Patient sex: F
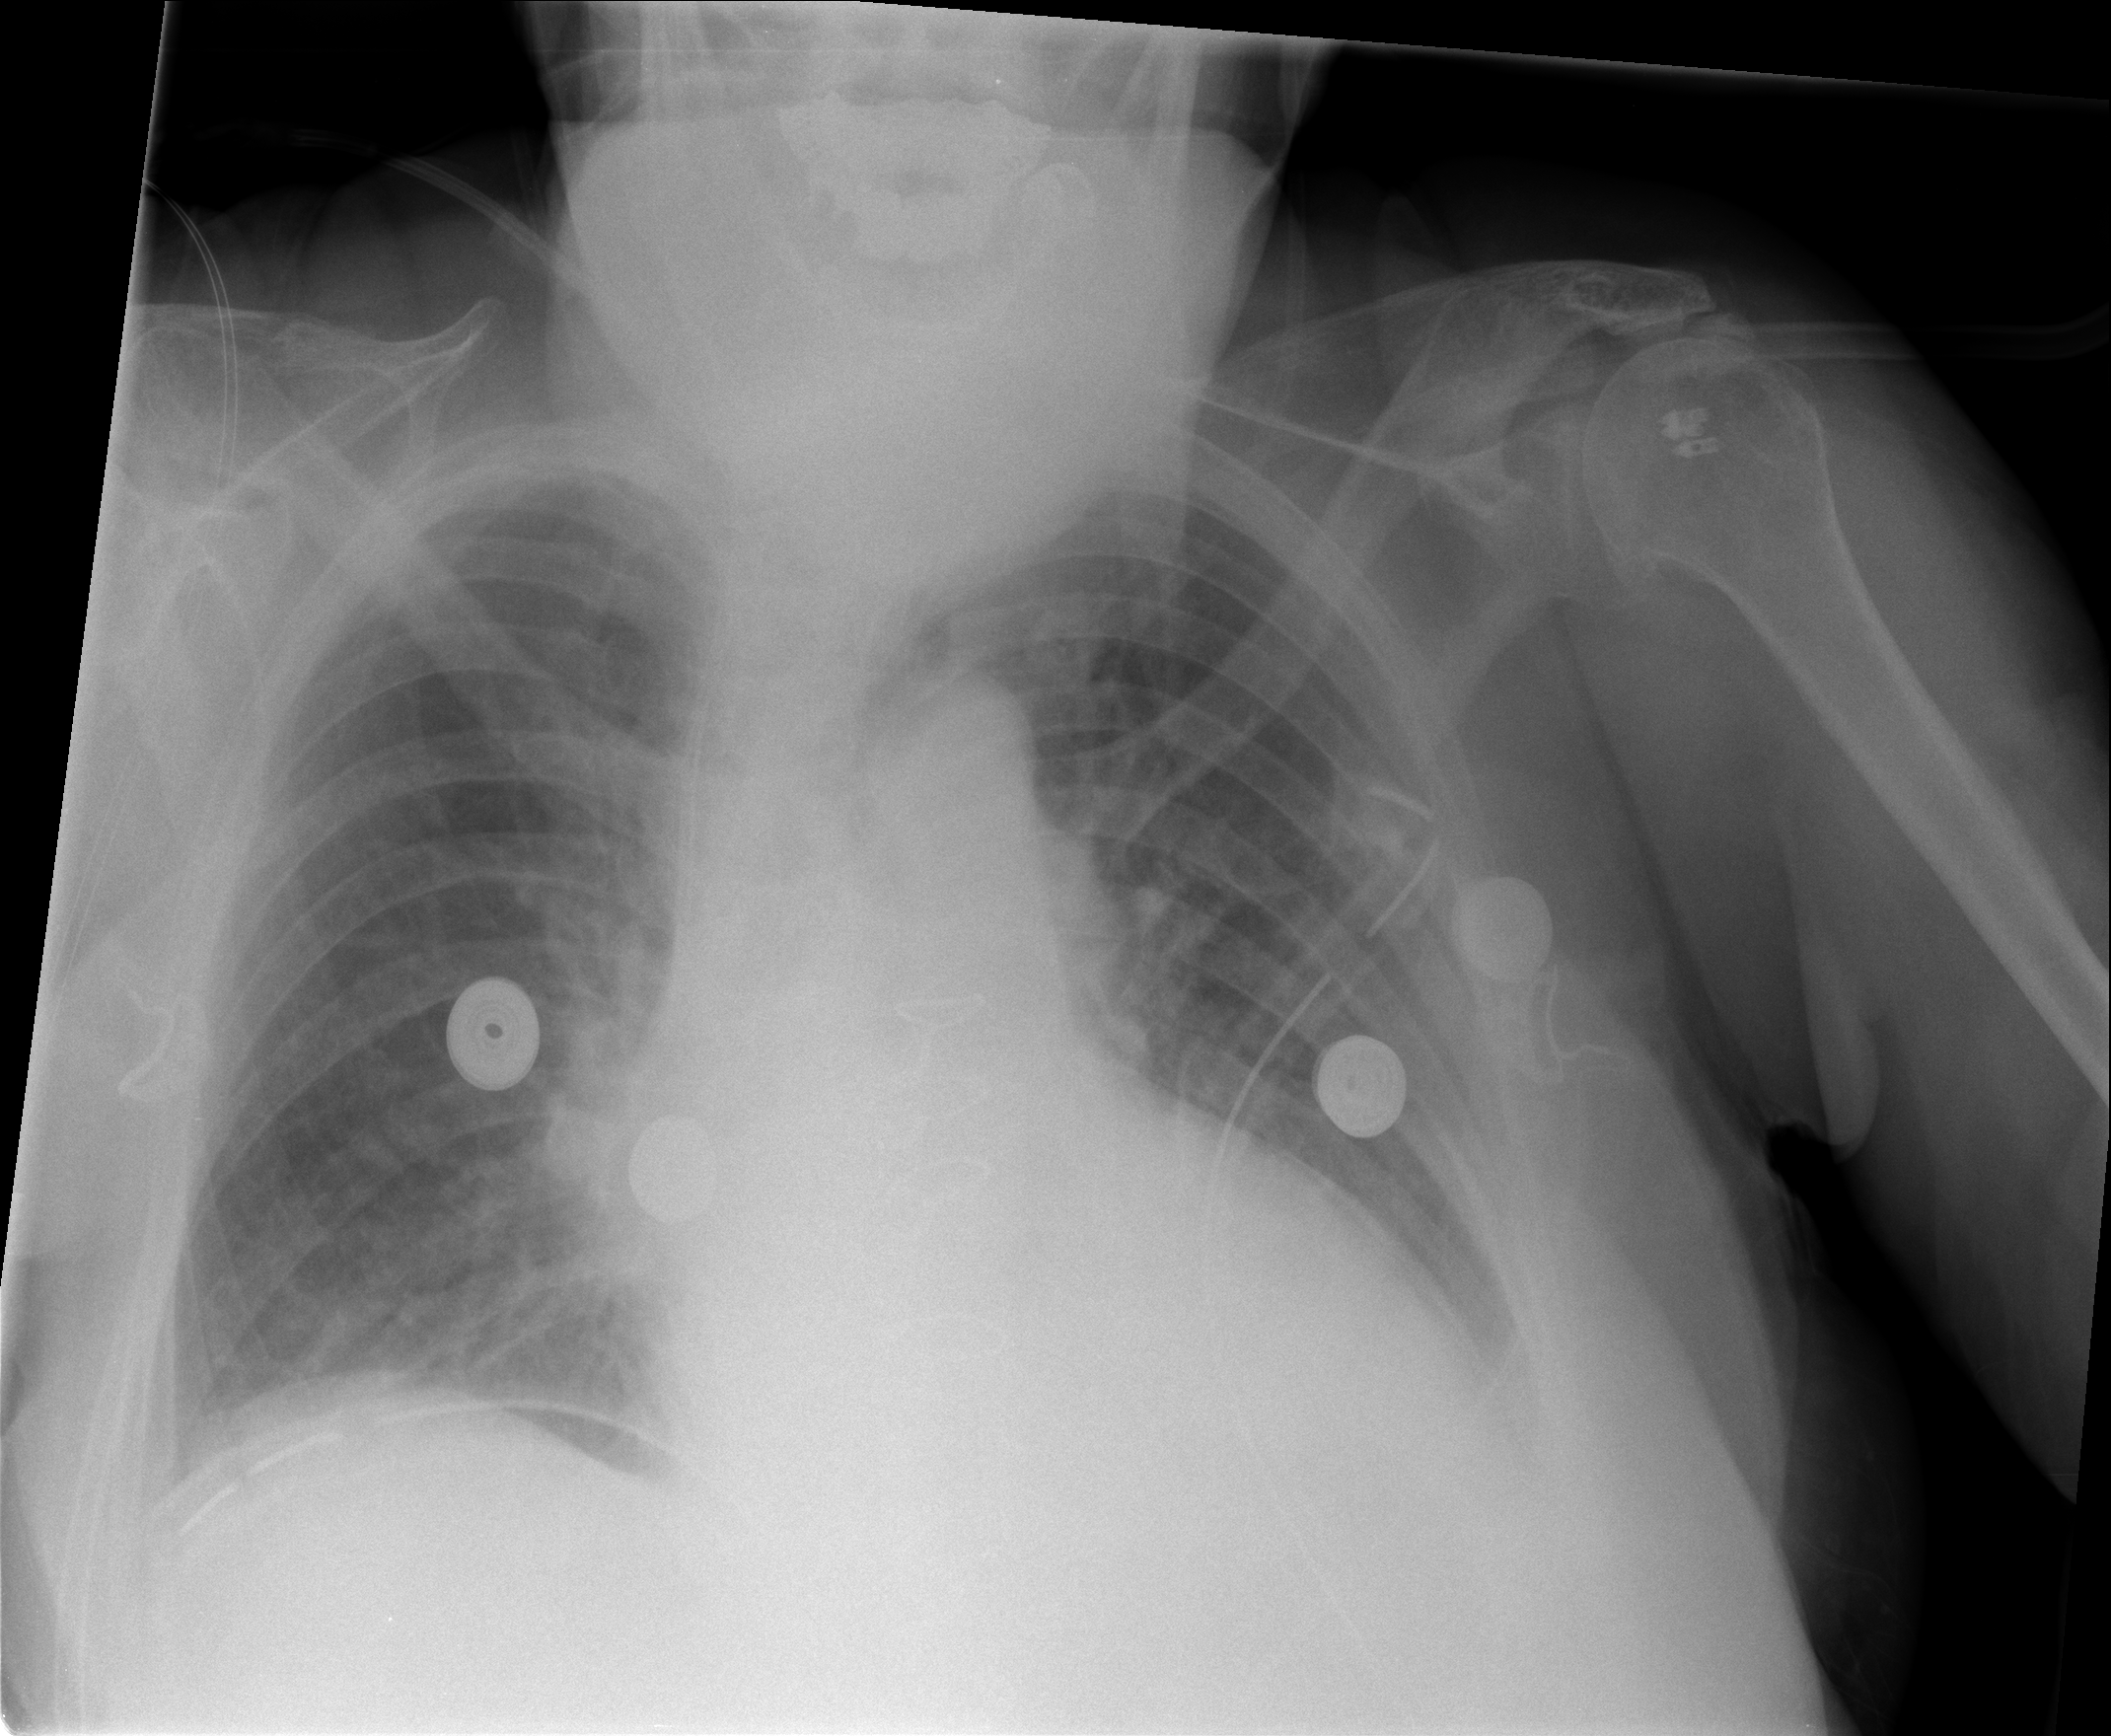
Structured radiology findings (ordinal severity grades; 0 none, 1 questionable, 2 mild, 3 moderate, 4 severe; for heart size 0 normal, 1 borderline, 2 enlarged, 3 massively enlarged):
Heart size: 2
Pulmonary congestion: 2
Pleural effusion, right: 0
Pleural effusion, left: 0
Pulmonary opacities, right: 0
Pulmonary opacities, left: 0
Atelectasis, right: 0
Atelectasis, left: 0